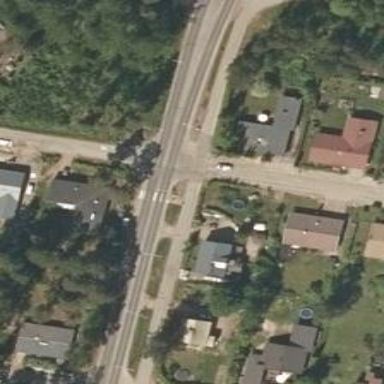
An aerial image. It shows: Zebra crossing on the road.